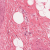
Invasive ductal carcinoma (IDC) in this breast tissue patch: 0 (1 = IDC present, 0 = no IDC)